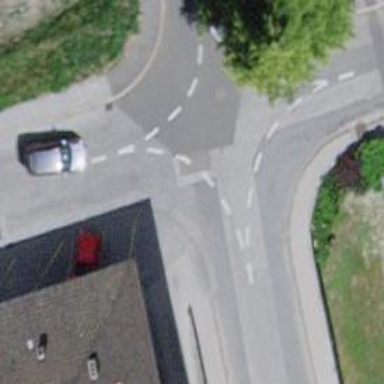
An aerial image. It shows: Unmarked footway crossing with pedestrian island.